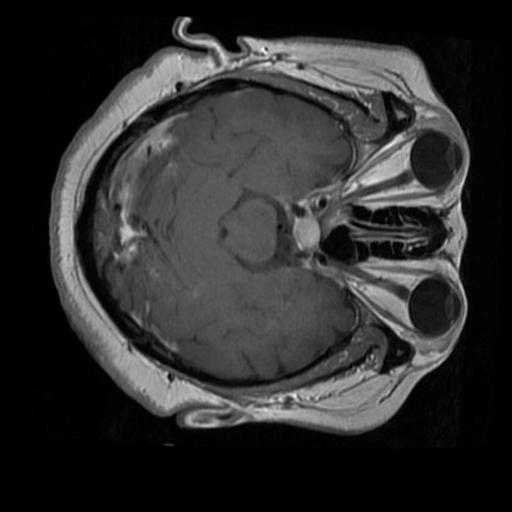
Label: brain_tumor